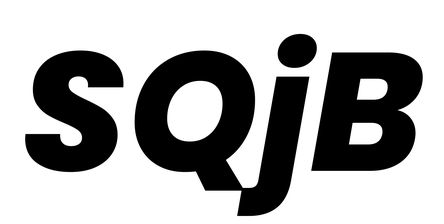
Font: Poppins-ExtraBoldItalic